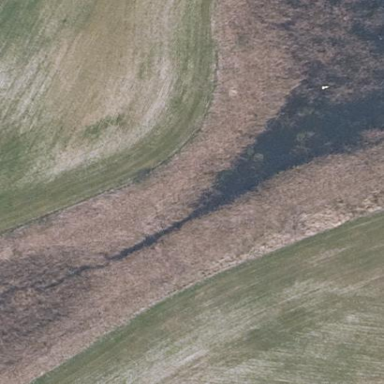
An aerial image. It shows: Swamp in wetland area.